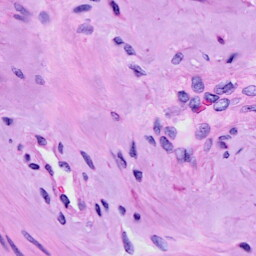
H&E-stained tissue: Cervix